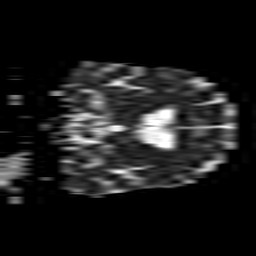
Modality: ADC
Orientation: coronal
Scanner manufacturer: philips
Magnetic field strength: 1.5 T
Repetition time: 3.269 s
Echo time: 0.06922 s